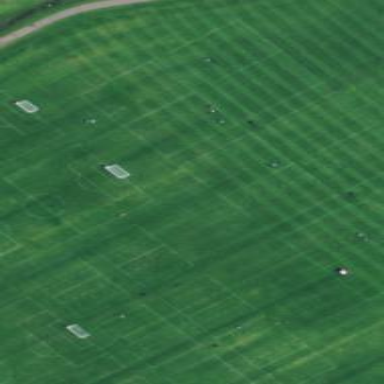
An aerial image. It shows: Soccer pitch for leisure land activities.